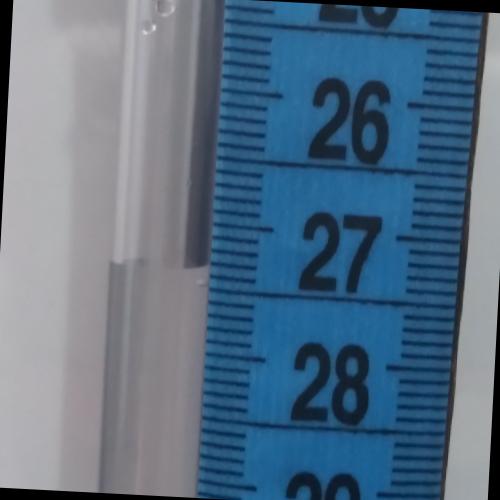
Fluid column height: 27.3 cm